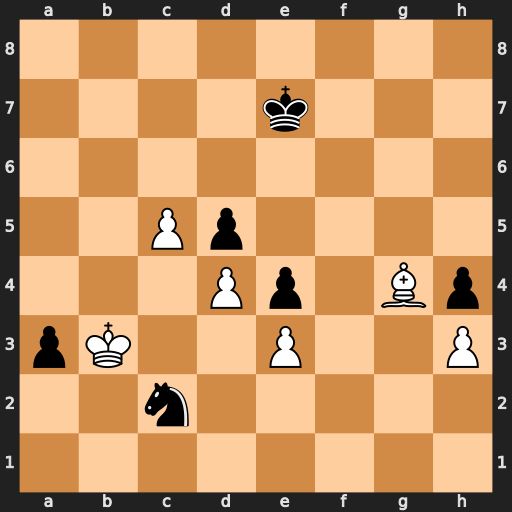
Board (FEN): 8/4k3/8/2Pp4/3Pp1Bp/pK2P2P/2n5/8
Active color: w
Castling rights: -
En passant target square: -
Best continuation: Kxc2 a2 Kb2 a1=Q+ Kxa1